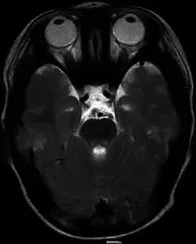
Cranial MRI at the level of the dorsal pons. An axial T2-weighted.
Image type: radiology (mri)